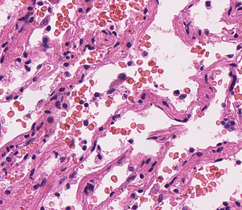
Tumor epithelial tissue: no
Tumor-associated stroma tissue: no
Normal tissue: yes